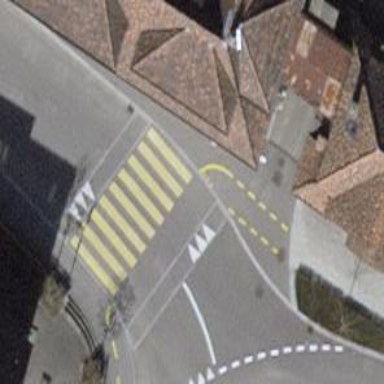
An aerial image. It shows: Marked crossing on the road.